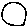
Label: circle